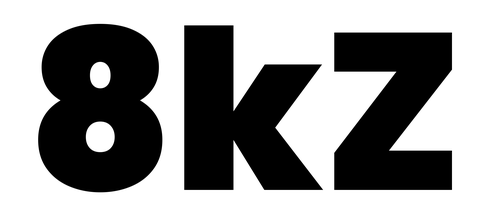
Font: Poppins-Black